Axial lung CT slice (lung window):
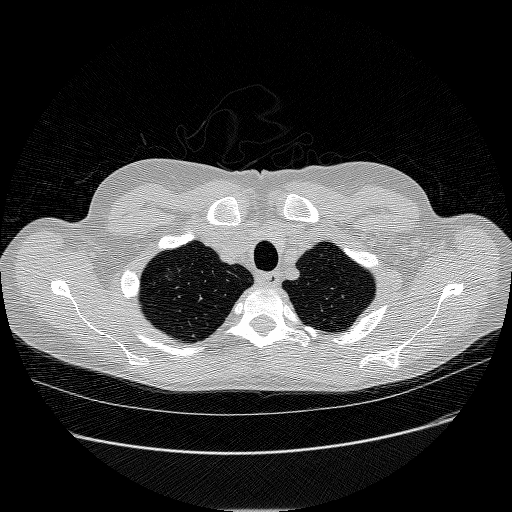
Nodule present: yes
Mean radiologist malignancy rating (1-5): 3